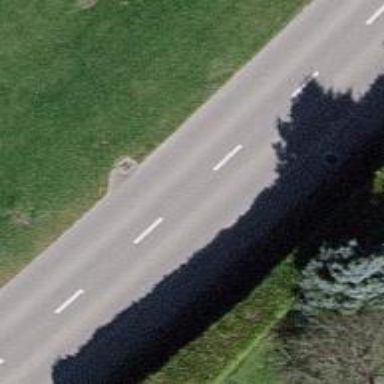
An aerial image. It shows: Tertiary road with asphalt surface.